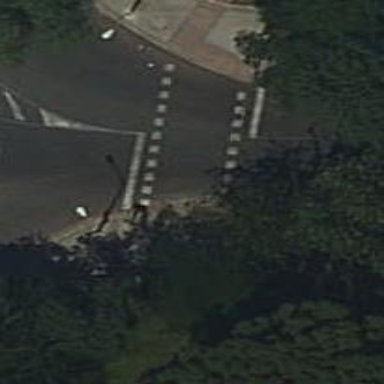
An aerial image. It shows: Road with traffic signals at crossing.